Field crop: maize
Growth stage: 2
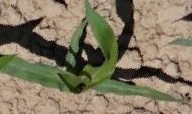
Species: maize